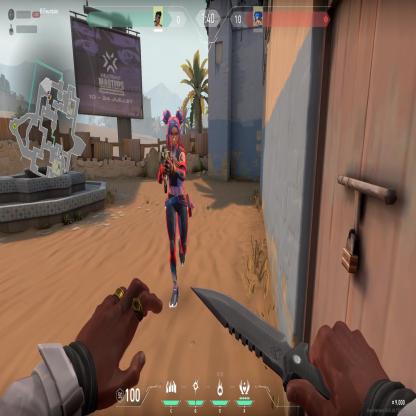
Label: enemy